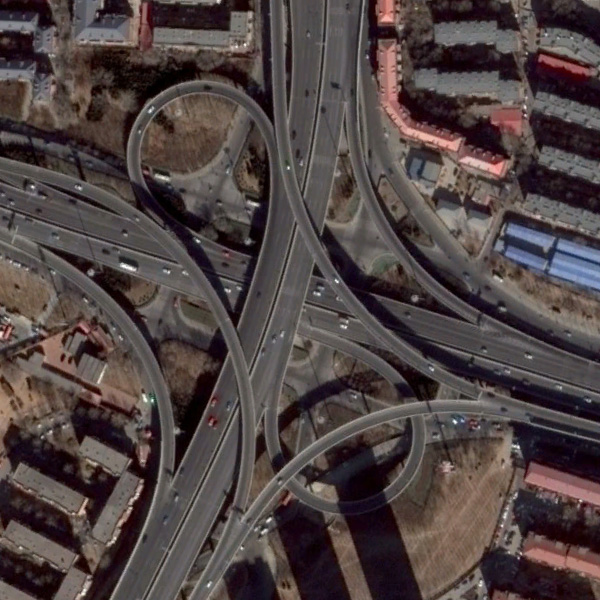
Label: Viaduct